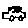
Label: car